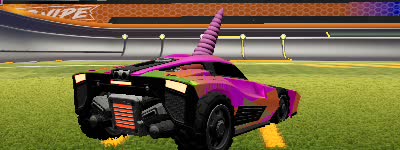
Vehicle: breakout